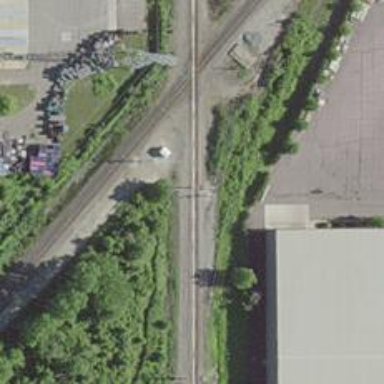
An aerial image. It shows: Railway signal.